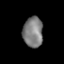
Tissue: lung
Cell type: Fibroblasts
Senescence score: 0.5455
Nuclear area (px): 591
Mean DAPI intensity: 124.983